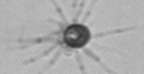
Label: Ophiaster